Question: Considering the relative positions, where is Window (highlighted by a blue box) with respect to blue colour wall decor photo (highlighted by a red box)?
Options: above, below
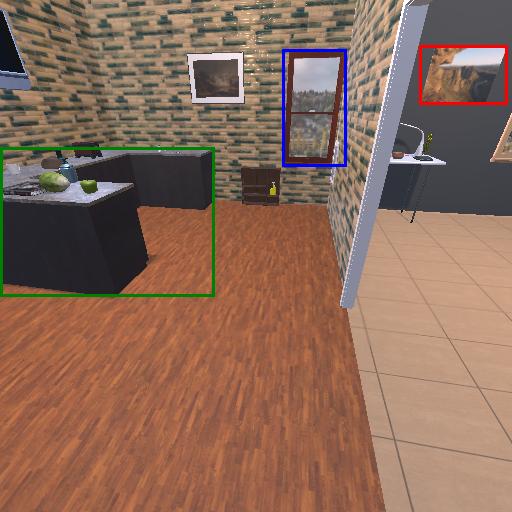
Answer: above